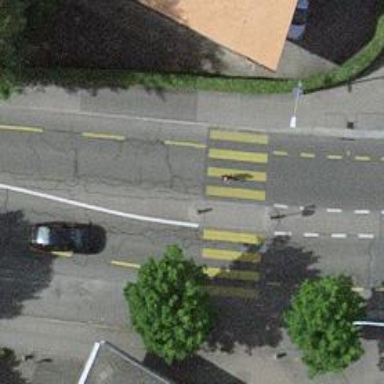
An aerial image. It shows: Marked crossing with pedestrian island.